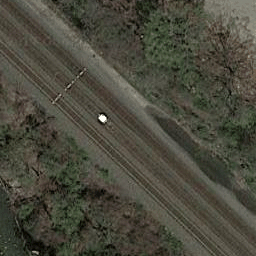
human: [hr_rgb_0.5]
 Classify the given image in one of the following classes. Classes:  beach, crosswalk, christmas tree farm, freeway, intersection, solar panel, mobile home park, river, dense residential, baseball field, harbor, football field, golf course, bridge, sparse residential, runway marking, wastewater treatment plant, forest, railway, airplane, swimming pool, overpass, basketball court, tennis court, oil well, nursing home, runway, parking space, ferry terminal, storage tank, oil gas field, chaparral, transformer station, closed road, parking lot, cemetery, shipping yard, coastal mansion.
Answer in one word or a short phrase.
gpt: railway